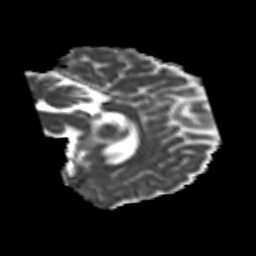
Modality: MD
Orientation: sagittal
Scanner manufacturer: siemens
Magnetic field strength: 3 T
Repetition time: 6.8 s
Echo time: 0.093 s